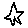
Label: star